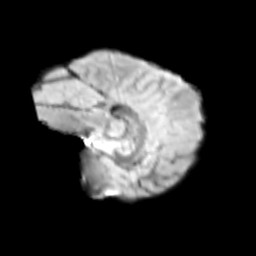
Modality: T2w
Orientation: sagittal
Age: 9
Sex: male
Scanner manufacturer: siemens
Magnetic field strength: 3 T
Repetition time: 3.8 s
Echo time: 0.07 s